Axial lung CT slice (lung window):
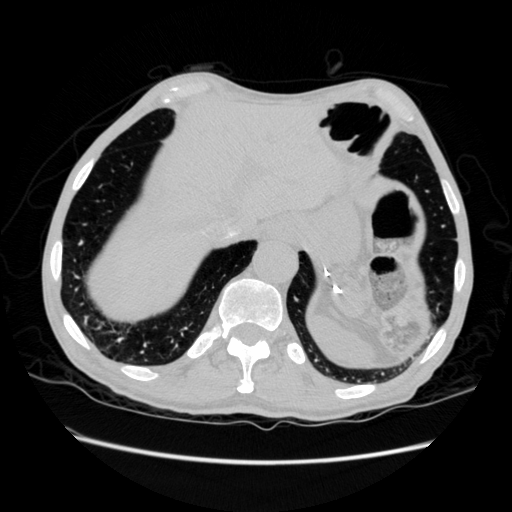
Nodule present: no